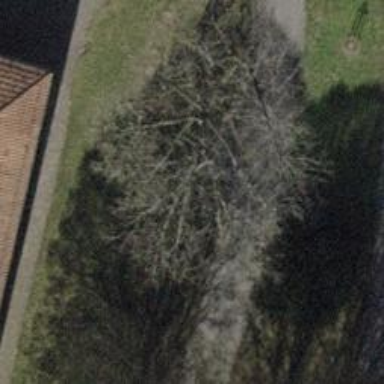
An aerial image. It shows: Bench.